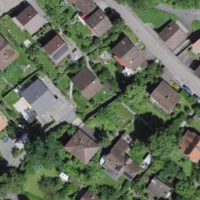
EUNIS habitat code: 55
Species observed at this site:
Galeopsis tetrahit